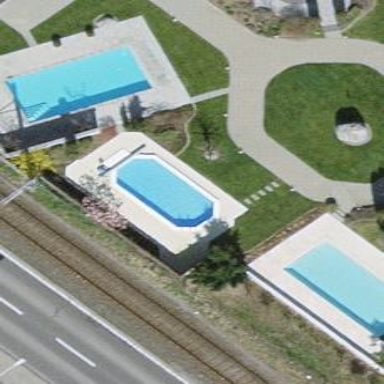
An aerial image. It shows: Swimming pool located in leisure land.